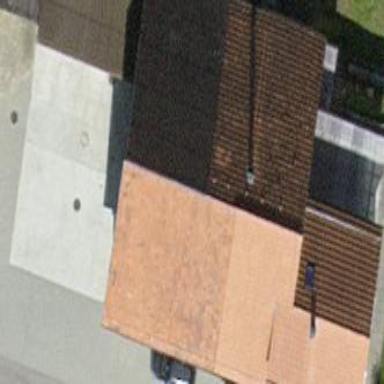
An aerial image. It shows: Farm building with gabled roof.